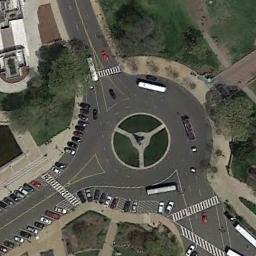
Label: roundabout